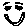
Label: smiley face